Question: I have a 'UIButton' that is placed on a 'UIViewController' called Home. Precisely, I'm not sure what should I type in 'toItem:'. I browsed through the <URL> here but I couldn't find what I was looking for.
'''
var bottomSpaceUpgradeButtonNSLayoutConstraint = NSLayoutConstraint(
item: buttonUpgrade,
attribute: NSLayoutAttribute.Bottom,
relatedBy: NSLayoutRelation.Equal,
toItem: buttonUpgrade(Home).Bottom,
attribute: NSLayoutAttribute.Bottom,
multiplier: 1,
constant: -460);
'''
This is the constraint I am trying to replicate:

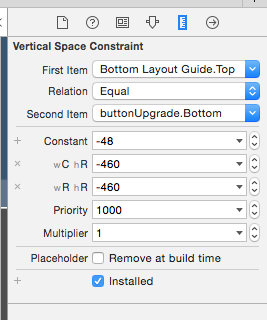
Answer: I'm not 100% sure what you're trying to do since you didn't tell us how you want 'Home' to be positioned, but I would try this:
'''
var bottomSpaceUpgradeButtonNSLayoutConstraint = NSLayoutConstraint(
item: buttonUpgrade,
attribute: NSLayoutAttribute.Top,
relatedBy: NSLayoutRelation.Equal,
toItem: self.view,
attribute: NSLayoutAttribute.Bottom,
multiplier: 1,
constant: -460);
'''